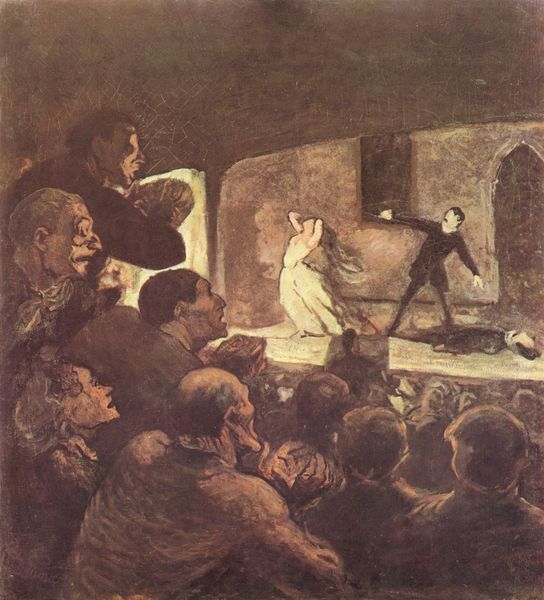
Titel: Melodrama
Künstler: Honoré Daumier
Standort: München
Institution: Neue Pinakothek
Schlagwörter: dunkel, gemälde, hand, körper, mann, schatten, weiß, frauen, gelb, grob, impressionismus, menschen, ocker, braun, fenster, frankreich, frau, geste, grau, haar, hell, hintergrund, kleid, köpfe, licht, mund, männer, nase, ohr, profil, raum, rücken, schwarz, szene, tür, zeichnung, blick, beige, expressionismus, fächer, haube, hochformat, masse, schleife, anzug, bart, gesichter, profile, schnurrbart, wand, arme, augen, blicke, entsetzen, kleidung, kragen, leiche, messer, mord, stein, tod, tot, toter, trauer, gesten, hände, vorhang, öl, gitter, auge, gewand, haare, kostüm, pose, decke, paar, aufführung, bühne, oper, publikum, theater, kontrast, ohren, szenerie, taille, kuss, liegen, düster, bogen, fassade, alter mann, noten, parkett, tribüne, zuschauer, moderne, modern, violett, monochrom, türe, beleuchtung, bühnenbild, dielen, loge, rang, scheinwerfer, sepia, angst, frack, karikatur, münder, nasen, schnurbart, weib, muskeln, glatze, goya, mimik, schnauzer, fallen, tor, betrachter, schauspiel, zuschauerraum, flucht, tusche, alter, münchen, waffe, bürger, fliehen, furcht, schrecken, volk, gestik, ehemann, darsteller, daumier, eifersucht, stück, verzweiflung, anklage, sänger, mensche, dramatisch, dramatik, tonig, kostüme, graben, schau, kulisse, zuschauen, schauspieler, aufregung, atem, emotionen, schrei, drama, show, mörder, lavierung, neue, pistole, schauspielerin, grimassen, applaus, pinakothek, schuss, begeisterung, erregung, masken, emotion, spannung, dirigent, räumlichkeit, handlung, klage, häupter, anspannung, rivale, täter, begebenheit, klatschen, klaid, tragödie, kontrasst, regisseur, honoré daumier, dummheit, souffleur, hinterköpfe, theaterstück, gebannt, souffleurkasten, applaudieren, ensetzen, krimi, liebesdrama, mimen, offene münder, schauspielern, schauspielre, klatschend, wiedersacher, widersacher, schauspielöer, schauspieöl, enkleid